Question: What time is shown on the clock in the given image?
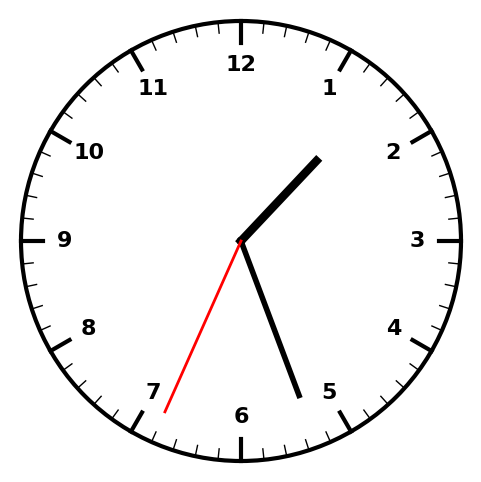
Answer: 01:26:34